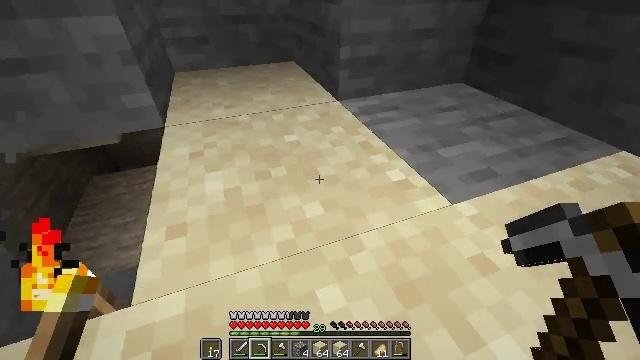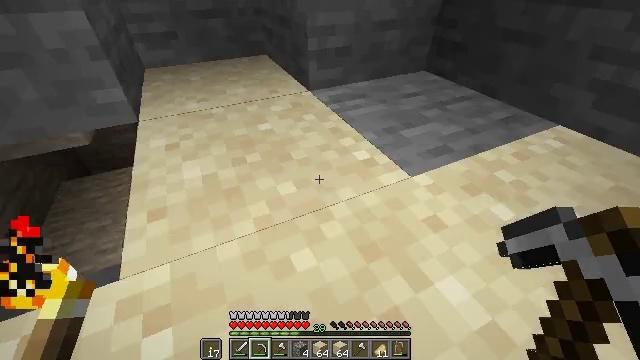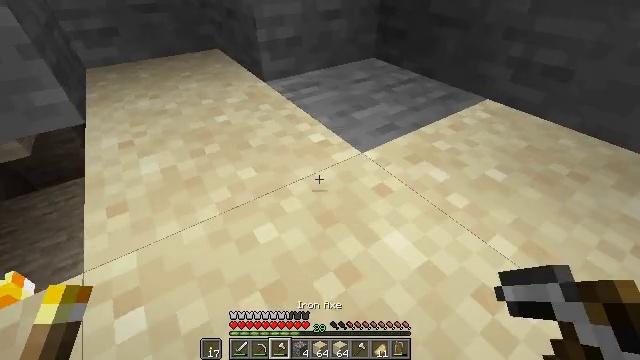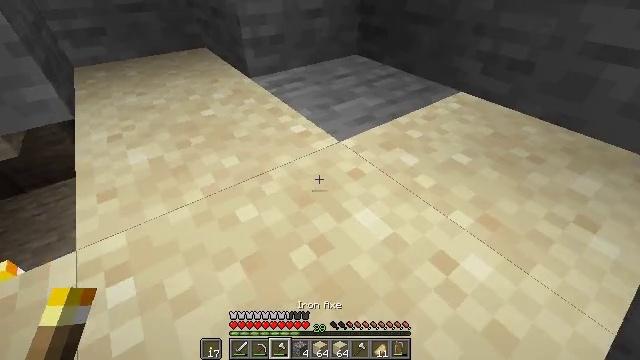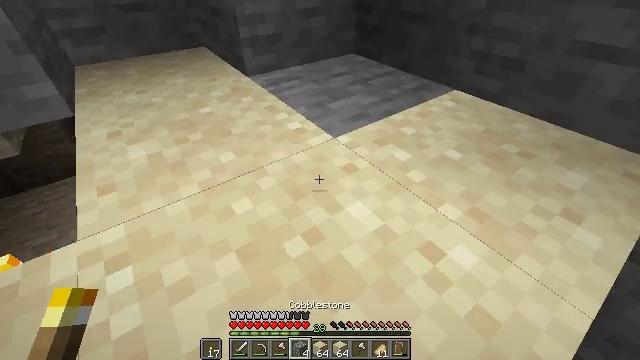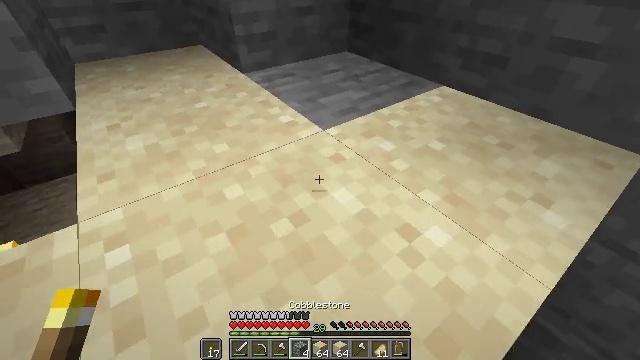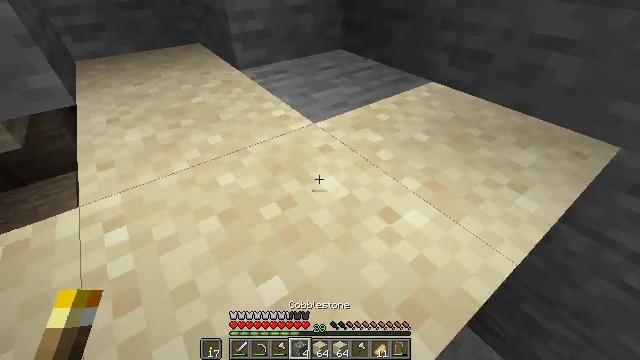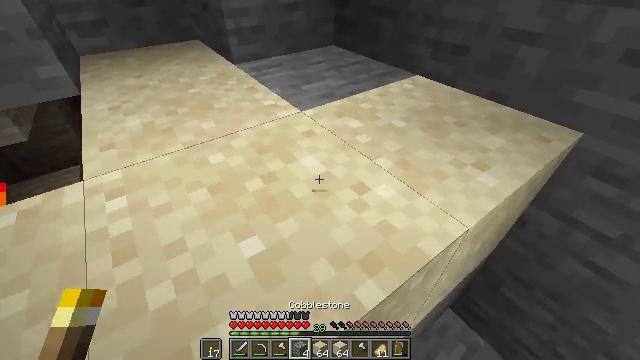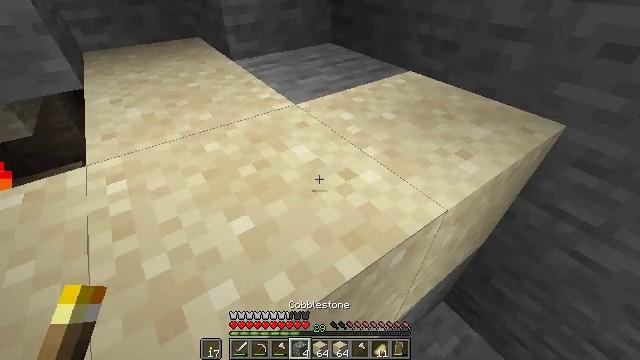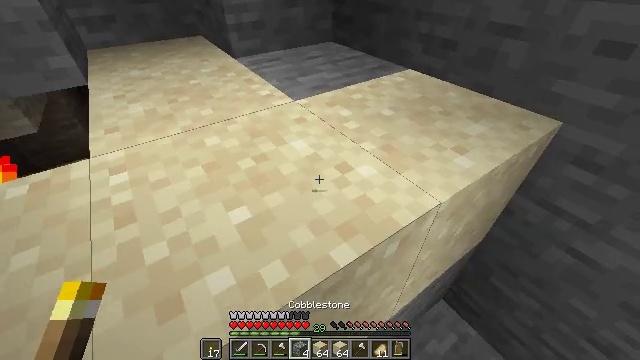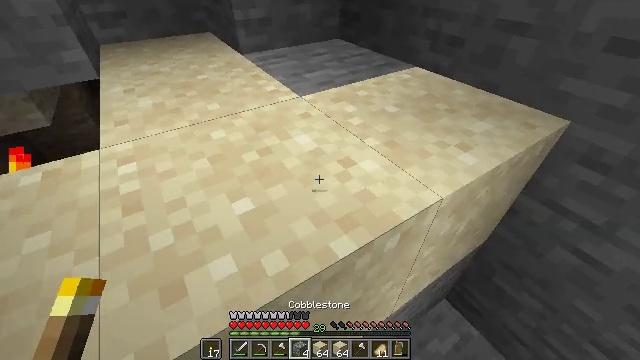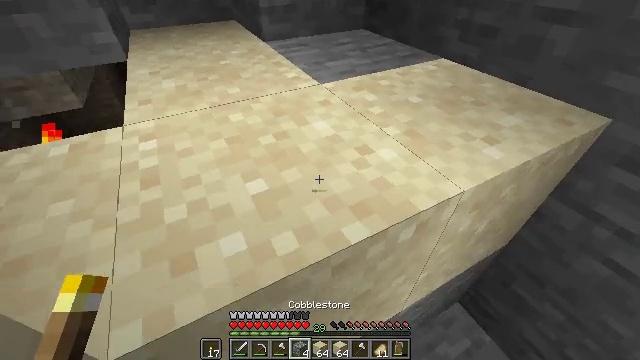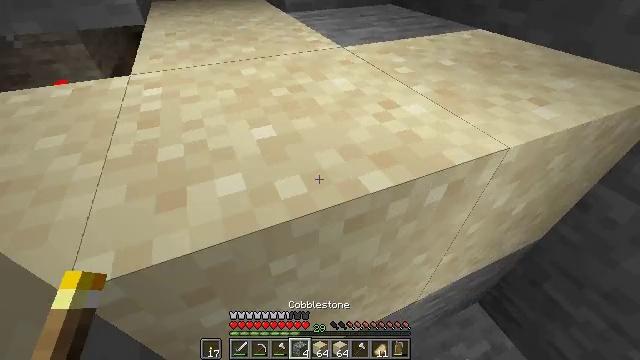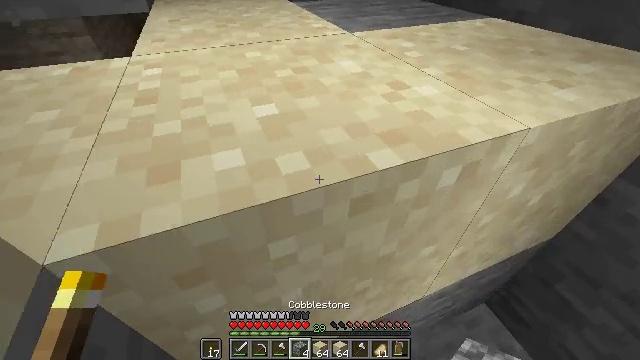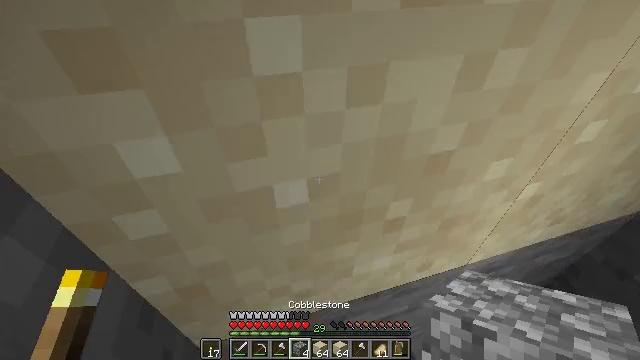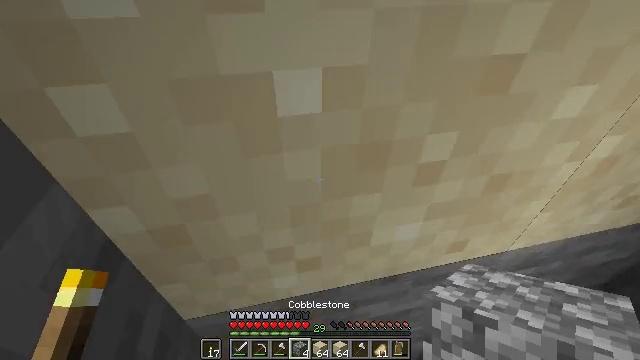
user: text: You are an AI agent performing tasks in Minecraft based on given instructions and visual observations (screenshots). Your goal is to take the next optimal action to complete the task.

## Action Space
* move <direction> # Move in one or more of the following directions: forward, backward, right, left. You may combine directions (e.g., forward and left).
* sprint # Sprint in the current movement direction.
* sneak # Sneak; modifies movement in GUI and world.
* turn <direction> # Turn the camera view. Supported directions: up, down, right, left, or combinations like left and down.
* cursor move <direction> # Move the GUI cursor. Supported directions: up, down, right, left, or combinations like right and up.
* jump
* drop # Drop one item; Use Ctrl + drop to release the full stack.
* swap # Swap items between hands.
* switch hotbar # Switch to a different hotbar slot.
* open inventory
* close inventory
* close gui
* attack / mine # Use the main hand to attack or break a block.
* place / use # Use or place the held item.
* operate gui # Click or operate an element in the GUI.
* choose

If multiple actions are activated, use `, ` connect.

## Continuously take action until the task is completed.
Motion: motion action
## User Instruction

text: Mine sand by the water.
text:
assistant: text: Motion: turn right
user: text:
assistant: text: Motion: turn right and down
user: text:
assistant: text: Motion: turn right
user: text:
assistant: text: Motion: no_op
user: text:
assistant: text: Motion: no_op
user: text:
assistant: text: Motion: no_op
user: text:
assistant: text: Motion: no_op
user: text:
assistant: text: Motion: no_op
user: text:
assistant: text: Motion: no_op
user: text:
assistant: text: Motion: turn left
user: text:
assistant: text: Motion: turn left
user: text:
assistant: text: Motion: turn left
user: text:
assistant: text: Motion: turn left
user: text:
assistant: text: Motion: turn left
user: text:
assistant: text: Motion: turn left and up
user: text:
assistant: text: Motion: turn left
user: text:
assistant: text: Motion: no_op
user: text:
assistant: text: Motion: no_op
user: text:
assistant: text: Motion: open inventory
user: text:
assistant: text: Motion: open inventory
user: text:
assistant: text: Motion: turn down, open inventory
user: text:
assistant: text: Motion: turn right and down, open inventory
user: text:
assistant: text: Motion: turn right and down
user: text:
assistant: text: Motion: turn right and down
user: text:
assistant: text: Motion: no_op
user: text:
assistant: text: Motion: sneak
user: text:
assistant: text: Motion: sneak
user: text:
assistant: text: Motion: sneak
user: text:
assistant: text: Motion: sneak
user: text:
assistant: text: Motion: sneak